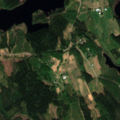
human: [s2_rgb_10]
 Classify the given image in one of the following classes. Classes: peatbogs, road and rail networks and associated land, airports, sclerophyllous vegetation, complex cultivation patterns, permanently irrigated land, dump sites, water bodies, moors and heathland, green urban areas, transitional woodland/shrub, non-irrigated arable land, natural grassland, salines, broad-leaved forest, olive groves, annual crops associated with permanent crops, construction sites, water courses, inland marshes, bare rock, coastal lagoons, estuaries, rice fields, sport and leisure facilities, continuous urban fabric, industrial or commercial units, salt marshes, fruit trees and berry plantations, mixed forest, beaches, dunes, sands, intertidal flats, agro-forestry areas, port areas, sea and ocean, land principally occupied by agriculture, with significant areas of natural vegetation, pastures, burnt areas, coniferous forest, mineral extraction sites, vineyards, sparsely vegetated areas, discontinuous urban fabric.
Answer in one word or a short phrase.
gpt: land principally occupied by agriculture, with significant areas of natural vegetation, coniferous forest, mixed forest, transitional woodland/shrub, water bodies